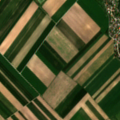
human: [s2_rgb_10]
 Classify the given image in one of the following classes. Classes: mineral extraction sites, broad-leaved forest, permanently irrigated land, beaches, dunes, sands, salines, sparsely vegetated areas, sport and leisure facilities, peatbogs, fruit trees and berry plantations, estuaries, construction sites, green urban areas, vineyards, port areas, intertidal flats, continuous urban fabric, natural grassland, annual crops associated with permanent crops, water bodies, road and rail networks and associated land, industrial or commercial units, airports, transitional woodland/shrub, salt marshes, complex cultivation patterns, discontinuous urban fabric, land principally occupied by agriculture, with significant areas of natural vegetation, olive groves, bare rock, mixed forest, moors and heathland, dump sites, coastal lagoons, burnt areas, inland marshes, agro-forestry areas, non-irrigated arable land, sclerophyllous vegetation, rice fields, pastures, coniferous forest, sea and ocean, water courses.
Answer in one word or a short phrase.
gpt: discontinuous urban fabric, non-irrigated arable land, land principally occupied by agriculture, with significant areas of natural vegetation